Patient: sex M, age 62
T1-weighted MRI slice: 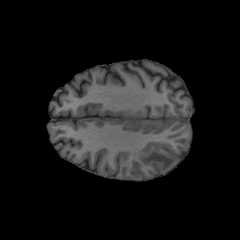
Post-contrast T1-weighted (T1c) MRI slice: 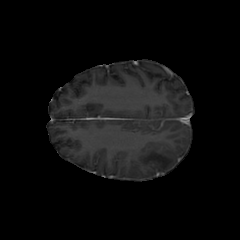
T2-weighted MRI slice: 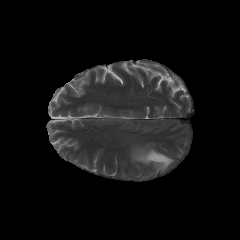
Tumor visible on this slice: yes
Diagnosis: Glioblastoma, IDH-wildtype
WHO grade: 4